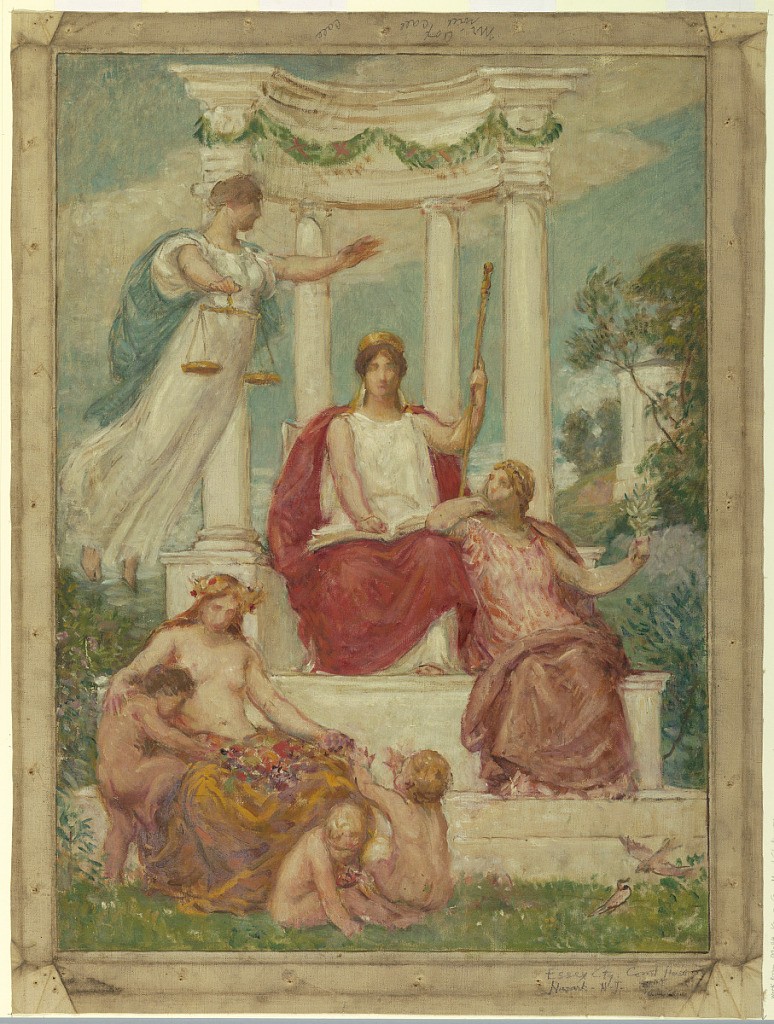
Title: The Beneficence of the Law, Design for Mural at Essex County Court House, Newark, NJ
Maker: Kenyon Cox, American, 1856–1919
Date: ca. 1906
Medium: Brush and oil over black chalk on canvas
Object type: Drawing
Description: The figure of Law, with an open book in her lap and a golden scepter in her left hand, is seated before a curved group of four columns. Peace sits at right with an olive branch, and Justice floats above to the left, holding scales. Below, a half-nude woman gives fruits to cherubs, symbolizing prosperity.